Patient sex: M
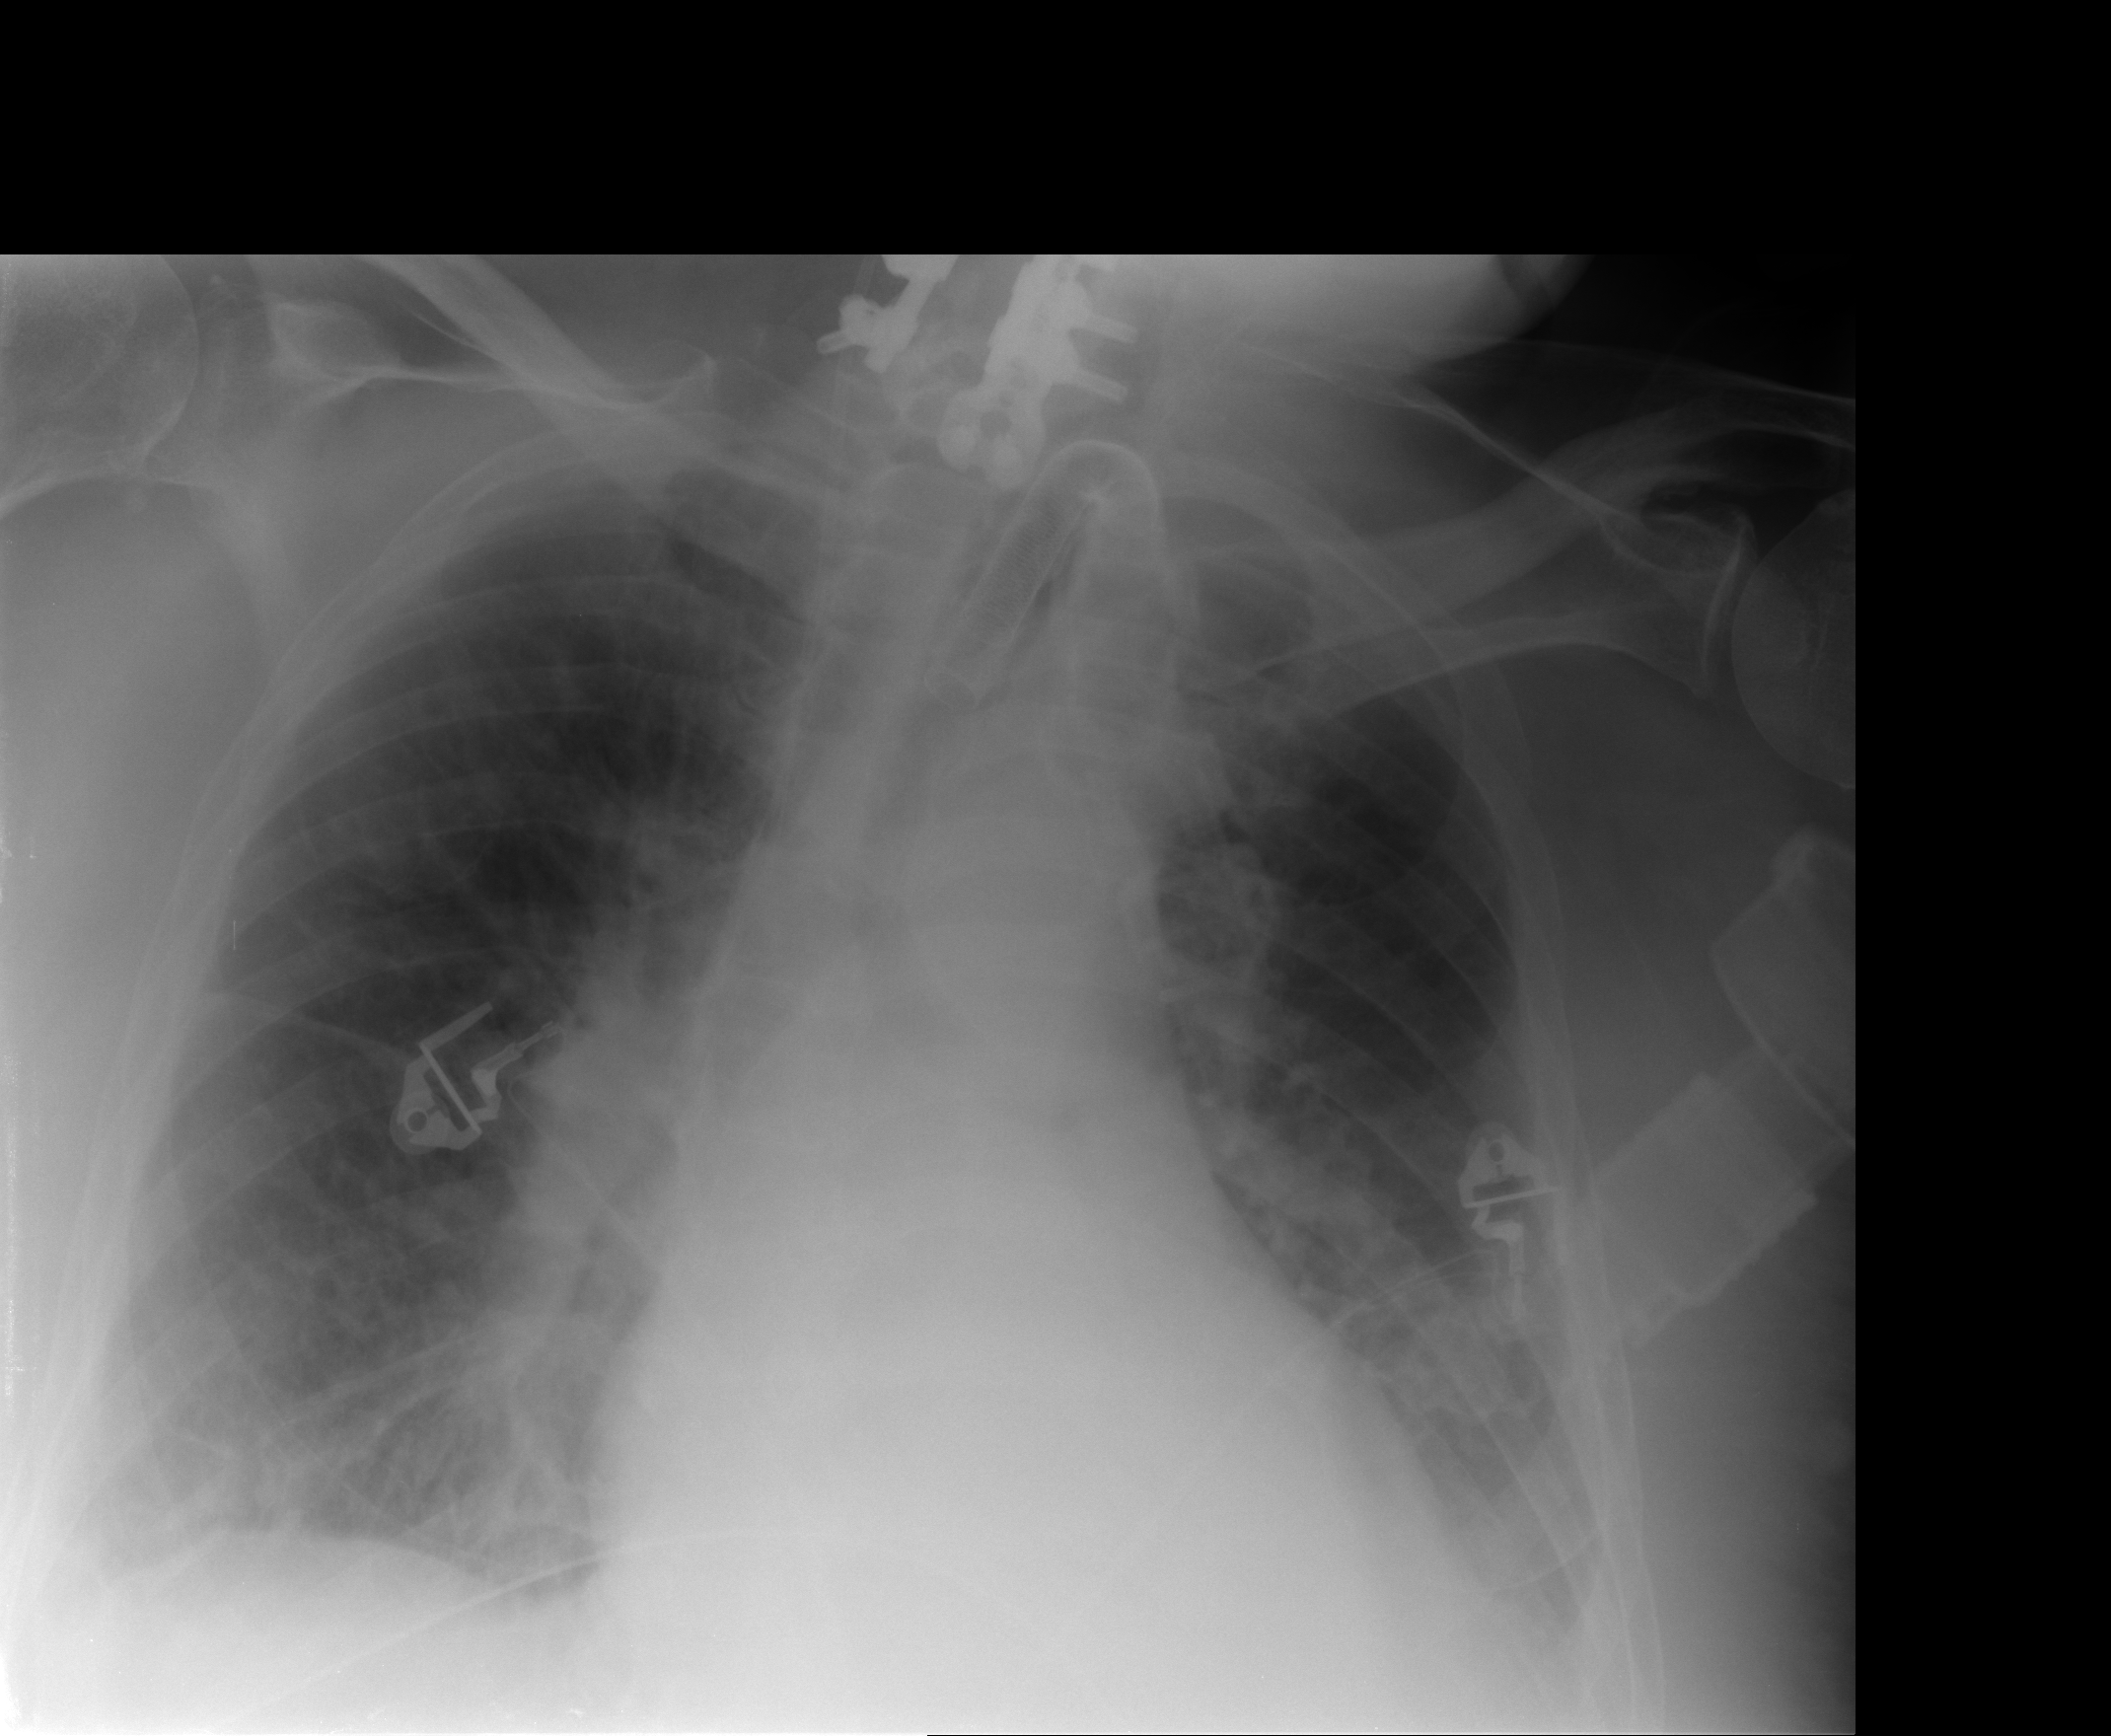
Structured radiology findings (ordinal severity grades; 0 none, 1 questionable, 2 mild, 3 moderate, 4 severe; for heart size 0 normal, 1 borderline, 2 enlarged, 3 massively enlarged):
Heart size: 1
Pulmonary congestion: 2
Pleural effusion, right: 2
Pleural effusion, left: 2
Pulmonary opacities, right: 0
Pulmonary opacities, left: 0
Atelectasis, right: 2
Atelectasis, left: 2